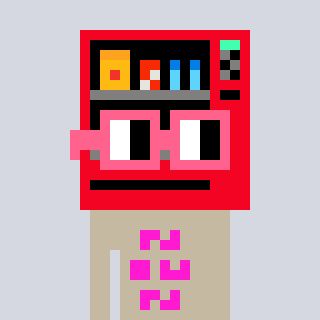
a pixel art character with square pink glasses, a vending machine-shaped head and a bege-colored body on a cool background